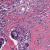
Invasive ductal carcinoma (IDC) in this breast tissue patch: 1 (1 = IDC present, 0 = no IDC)